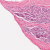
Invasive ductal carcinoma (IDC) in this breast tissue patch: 0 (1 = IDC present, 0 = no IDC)